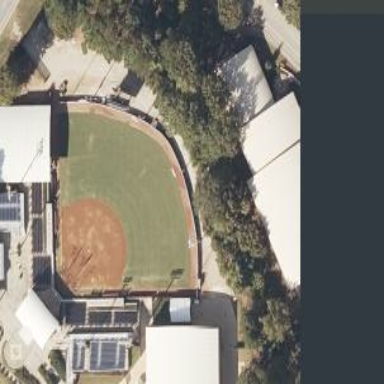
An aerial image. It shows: Softball pitch for leisure and sport activities.